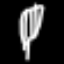
Label: leaf